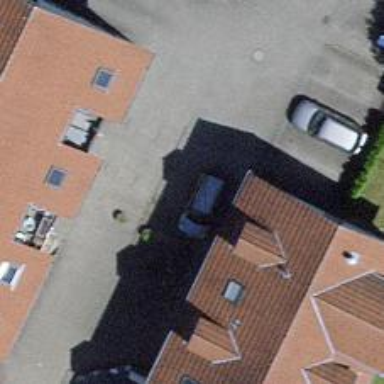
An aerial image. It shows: Smooth asphalt road in residential area.